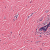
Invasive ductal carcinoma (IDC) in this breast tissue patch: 0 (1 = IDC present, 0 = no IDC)